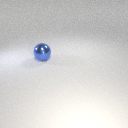
large blue metal sphere